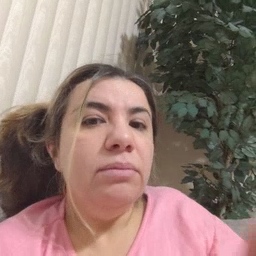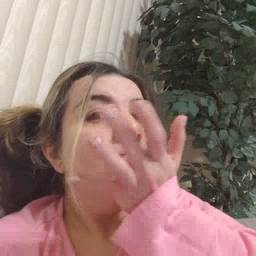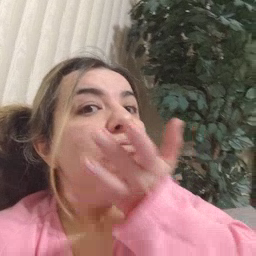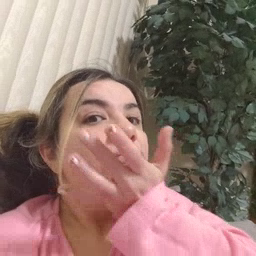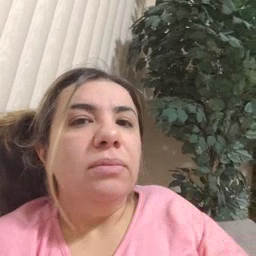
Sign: grass